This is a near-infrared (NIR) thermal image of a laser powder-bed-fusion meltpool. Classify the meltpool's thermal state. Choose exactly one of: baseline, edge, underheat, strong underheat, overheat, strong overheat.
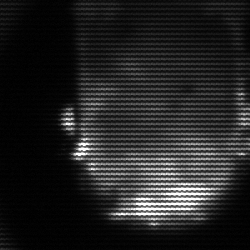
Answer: baseline